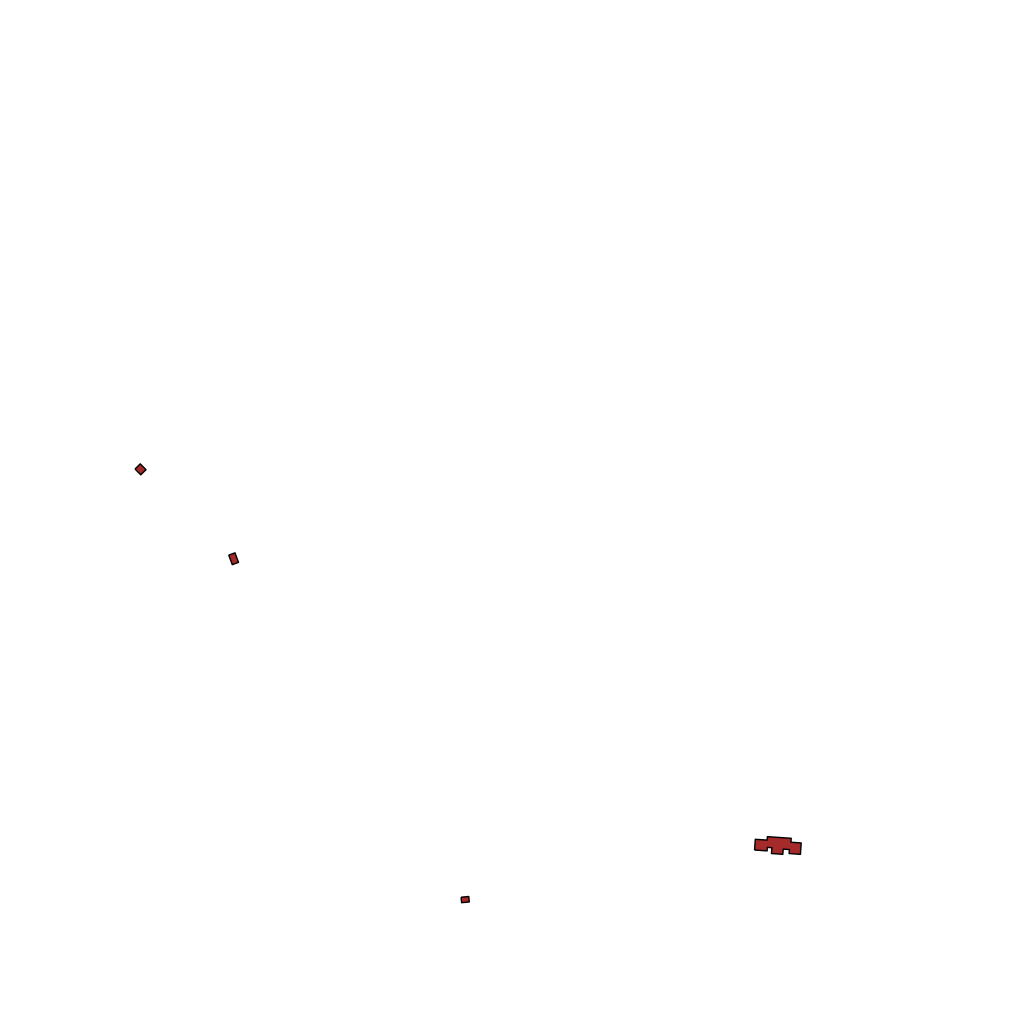
Tags: overhead vector_map, recreation, residential, individual_rise, low_rise, density_1, Facility, 1.0 km²